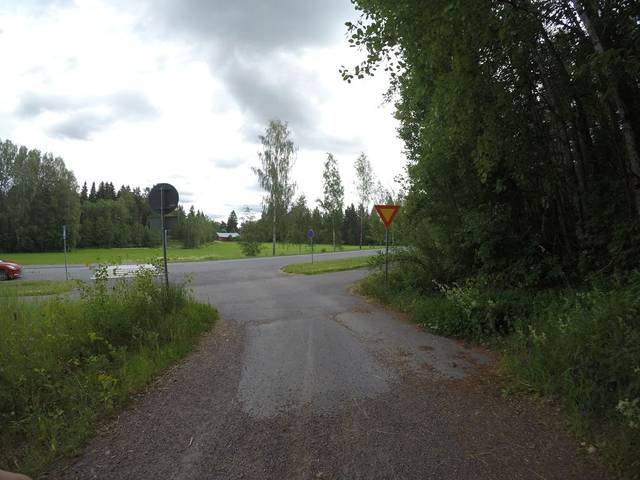
Region: Finland
Coordinates: 60.972, 24.436